Question: I have a convex polygon (typically just a rotated square), and I know all of 4 points. How do I determine if a given point (yellow/green) is the polygon?

EDIT: For this particular project, I don't have access to all of the libraries of the JDK, such as AWT.
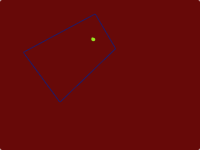
Answer: This page: <URL> shows how to do this for any polygon.
I have a Java implementation of this, but it is too big to post here in its entirety. However, you should be able to work it out:
'''
class Boundary {
private final Point[] points; // Points making up the boundary
...
/**
* Return true if the given point is contained inside the boundary.
* See: http://www.ecse.rpi.edu/Homepages/wrf/Research/Short_Notes/pnpoly.html
* @param test The point to check
* @return true if the point is inside the boundary, false otherwise
*
*/
public boolean contains(Point test) {
int i;
int j;
boolean result = false;
for (i = 0, j = points.length - 1; i < points.length; j = i++) {
if ((points[i].y > test.y) != (points[j].y > test.y) &&
(test.x < (points[j].x - points[i].x) * (test.y - points[i].y) / (points[j].y-points[i].y) + points[i].x)) {
result = !result;
}
}
return result;
}
}
'''
And here is a sketch of the Point class
'''
/**
* Two dimensional cartesian point.
*/
public class Point {
public final double x;
public final double y;
...
}
'''